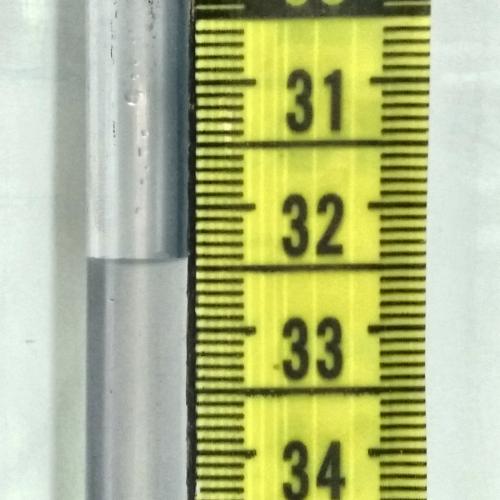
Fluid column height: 32.4 cm